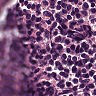
Metastatic tissue present: no